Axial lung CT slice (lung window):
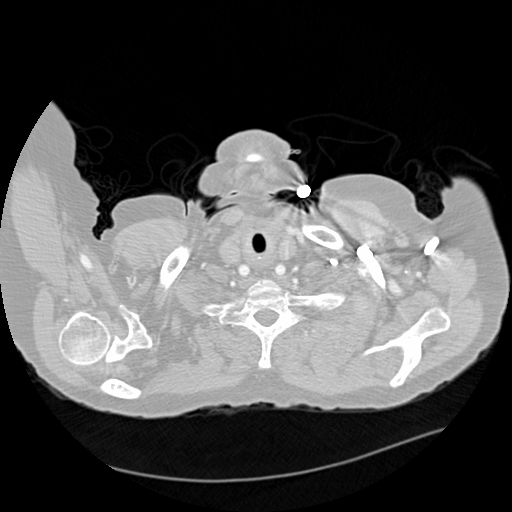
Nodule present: no